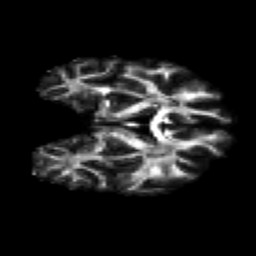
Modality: FA
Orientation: coronal
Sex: male
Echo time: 0.114 s